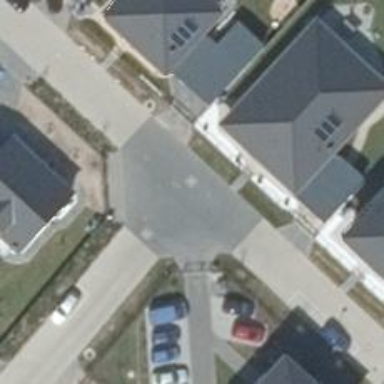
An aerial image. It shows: Living street.